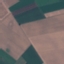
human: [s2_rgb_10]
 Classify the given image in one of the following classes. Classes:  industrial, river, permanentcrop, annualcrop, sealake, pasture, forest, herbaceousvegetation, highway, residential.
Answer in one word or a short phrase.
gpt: AnnualCrop